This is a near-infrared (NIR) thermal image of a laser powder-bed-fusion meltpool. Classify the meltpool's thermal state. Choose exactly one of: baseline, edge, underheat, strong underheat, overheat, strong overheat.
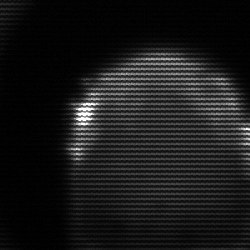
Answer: edge